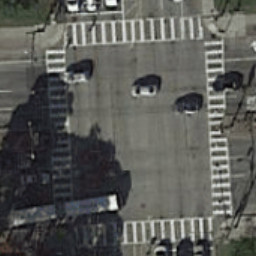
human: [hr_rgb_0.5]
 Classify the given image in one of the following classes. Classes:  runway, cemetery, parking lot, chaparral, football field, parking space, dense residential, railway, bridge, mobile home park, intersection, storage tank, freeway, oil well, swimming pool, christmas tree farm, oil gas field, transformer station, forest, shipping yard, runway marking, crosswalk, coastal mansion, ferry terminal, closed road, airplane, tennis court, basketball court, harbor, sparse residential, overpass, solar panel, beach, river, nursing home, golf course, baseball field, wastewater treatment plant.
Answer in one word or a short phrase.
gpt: crosswalk